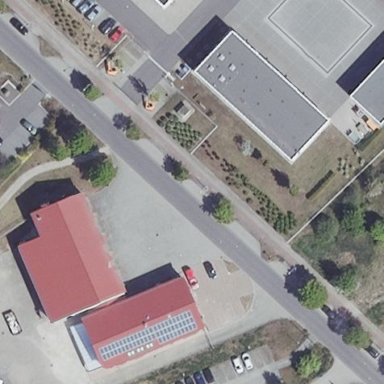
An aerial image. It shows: Fire station building.